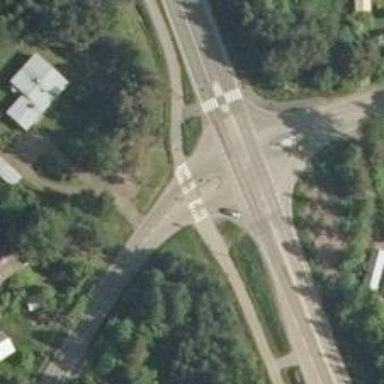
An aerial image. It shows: Marked crossing with pedestrian island.